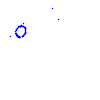
Particle: proton